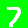
Digit: 7